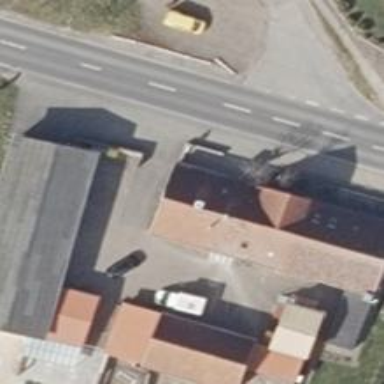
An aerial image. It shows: Bakery.